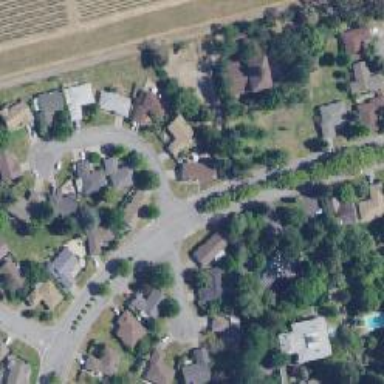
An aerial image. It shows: Residential road.